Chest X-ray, PA view. Patient: 61 years old, sex M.
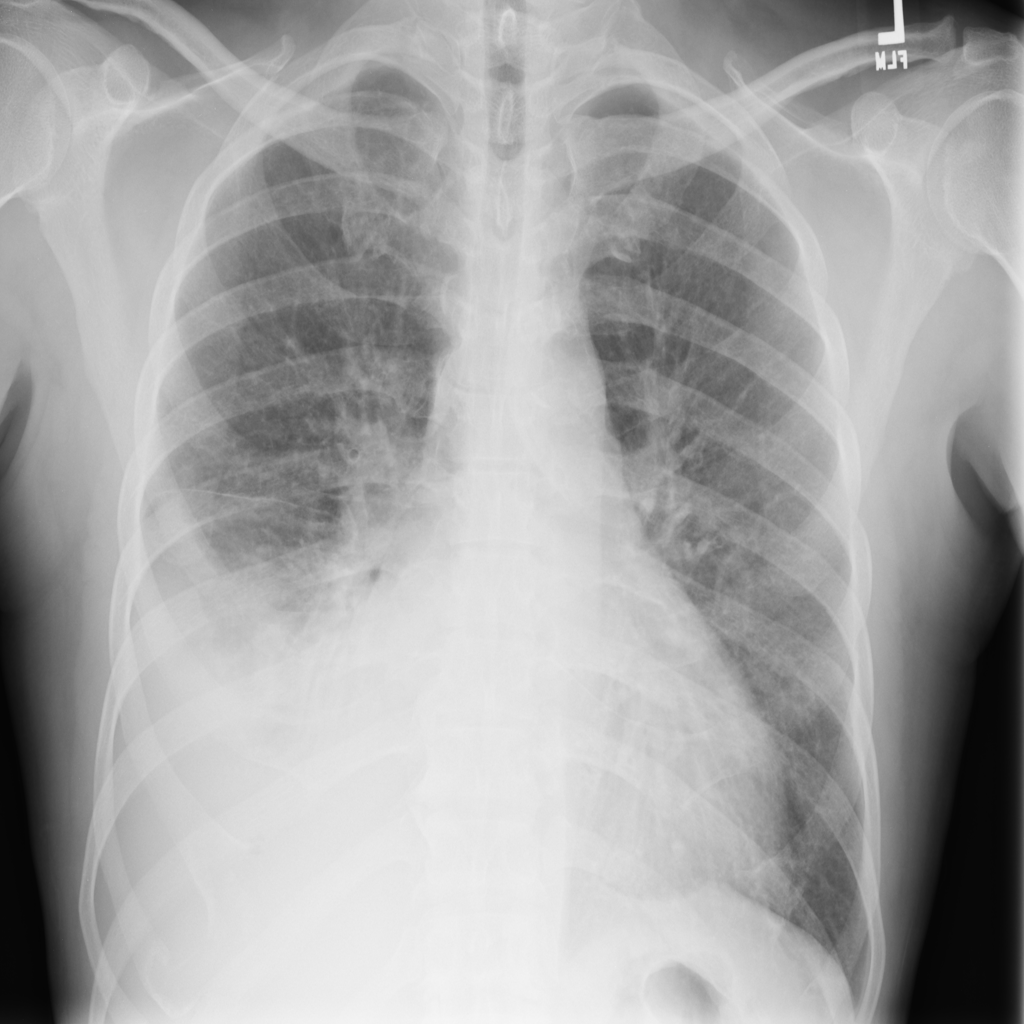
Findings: Atelectasis, Cardiomegaly, Effusion, Infiltration